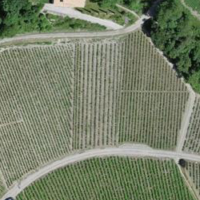
EUNIS habitat code: 40
Species observed at this site:
Corylus avellana